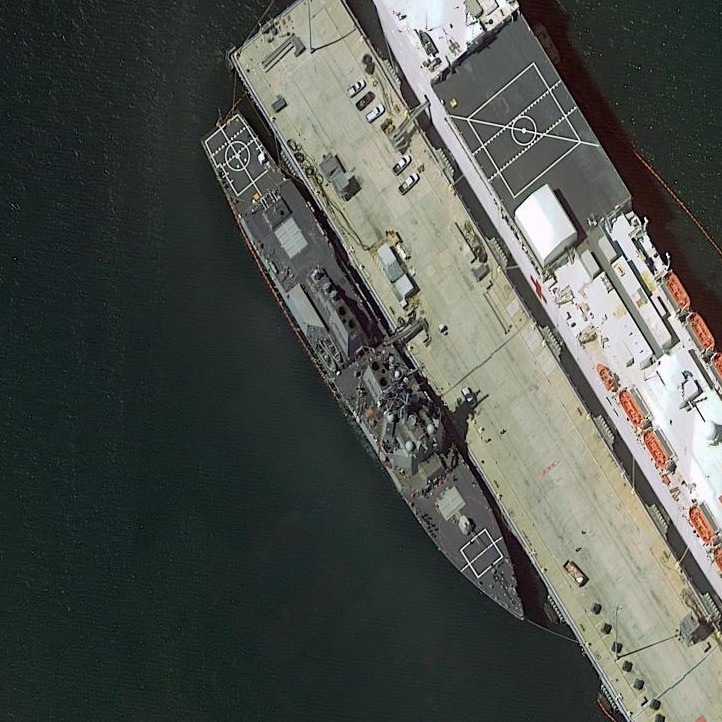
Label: destroyer